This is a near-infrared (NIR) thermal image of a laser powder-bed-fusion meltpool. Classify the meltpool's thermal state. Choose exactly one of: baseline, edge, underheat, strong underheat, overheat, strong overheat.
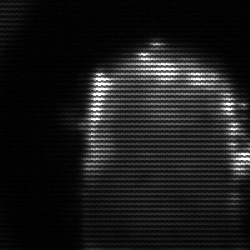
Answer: baseline